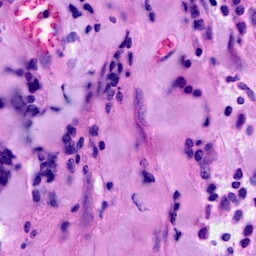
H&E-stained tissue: Breast